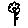
Label: flower